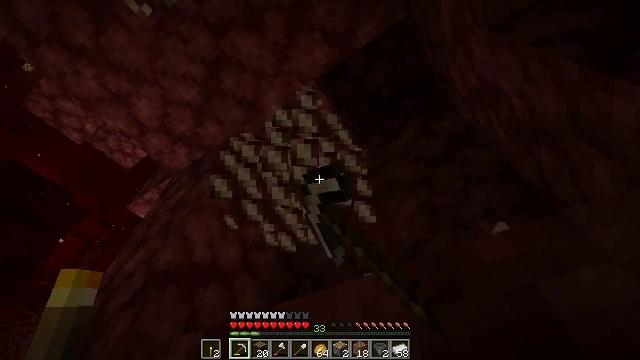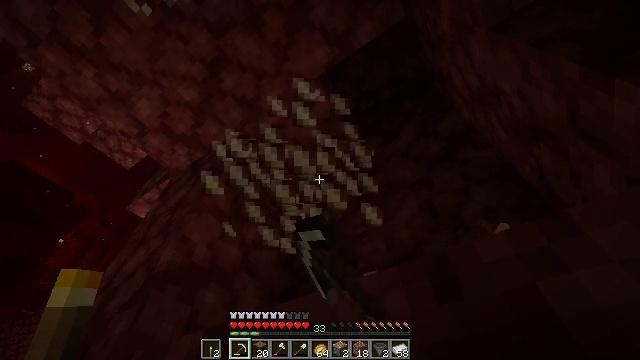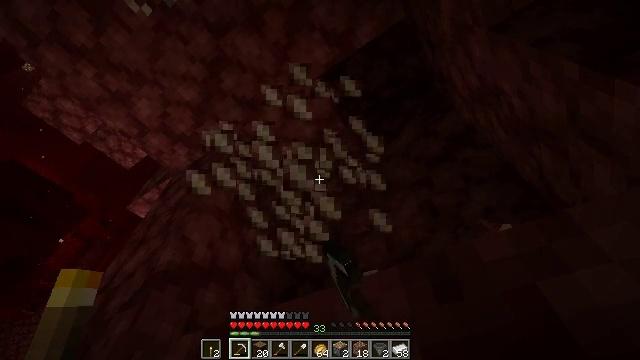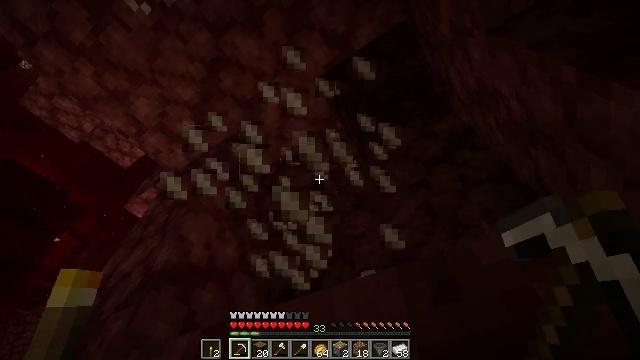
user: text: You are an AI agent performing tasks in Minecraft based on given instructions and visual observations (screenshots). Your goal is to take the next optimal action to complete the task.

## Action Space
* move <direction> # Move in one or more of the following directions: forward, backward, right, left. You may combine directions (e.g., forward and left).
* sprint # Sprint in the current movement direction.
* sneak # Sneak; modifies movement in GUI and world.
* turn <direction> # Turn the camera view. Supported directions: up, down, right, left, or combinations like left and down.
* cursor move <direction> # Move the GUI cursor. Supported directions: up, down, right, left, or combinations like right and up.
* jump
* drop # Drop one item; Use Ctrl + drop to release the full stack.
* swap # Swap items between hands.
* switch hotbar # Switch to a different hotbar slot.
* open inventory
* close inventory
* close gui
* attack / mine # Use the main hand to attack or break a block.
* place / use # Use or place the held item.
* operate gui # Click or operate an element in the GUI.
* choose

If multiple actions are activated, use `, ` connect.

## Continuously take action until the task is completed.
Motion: motion action
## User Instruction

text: Mine nether quartz ore in the Nether.
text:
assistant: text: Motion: attack / mine
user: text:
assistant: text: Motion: attack / mine
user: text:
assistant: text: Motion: attack / mine
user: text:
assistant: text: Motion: attack / mine